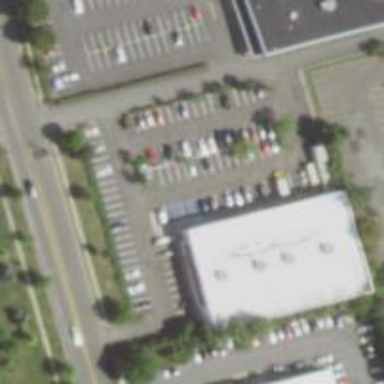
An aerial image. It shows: Supermarket.